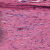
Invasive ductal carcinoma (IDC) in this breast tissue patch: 0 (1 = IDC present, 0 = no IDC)